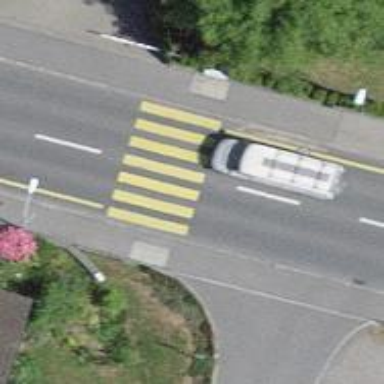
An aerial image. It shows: Uncontrolled zebra crossing with zebra markings.